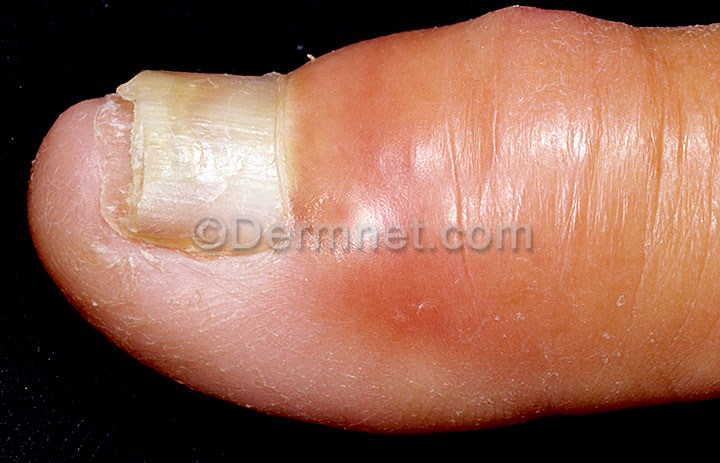
Disease: Nail Fungus and other Nail Disease